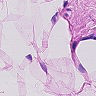
Metastatic tissue present: no